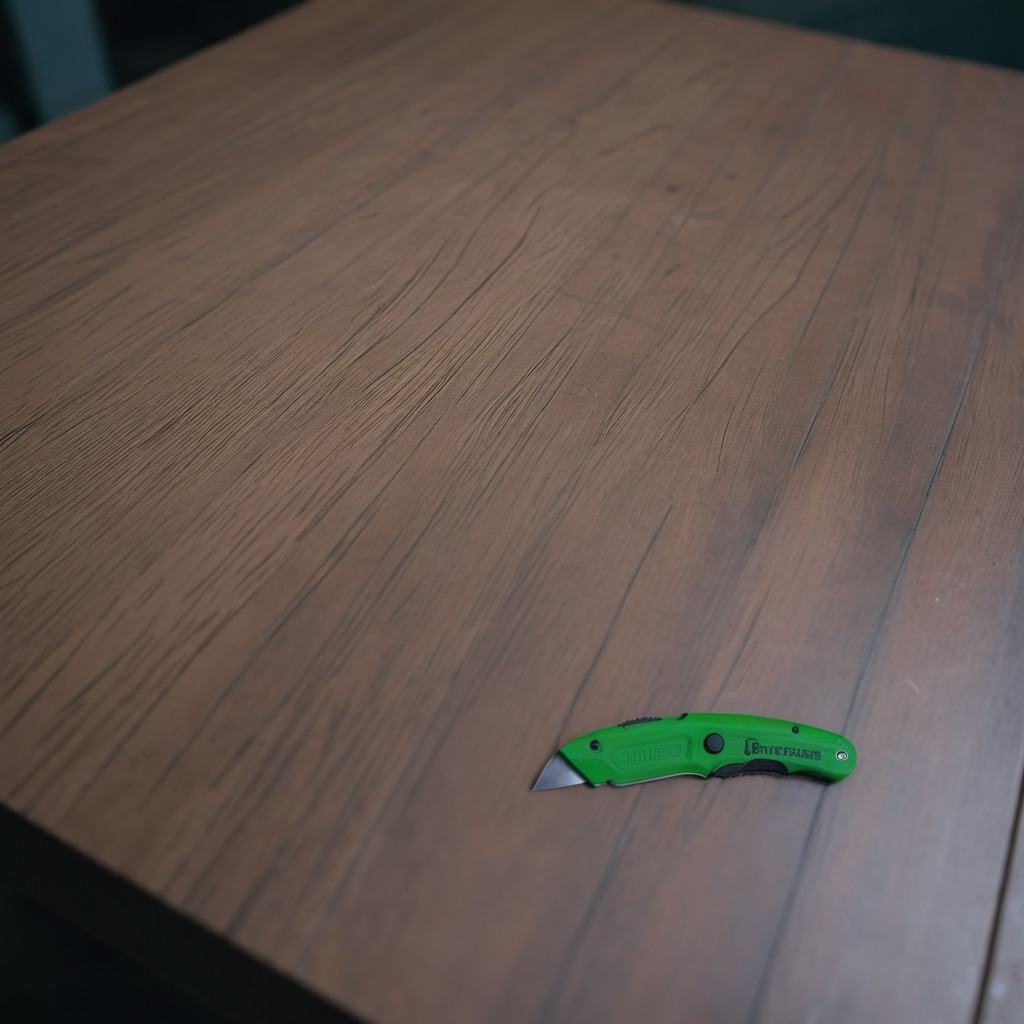
A utility knife is lying on the table with faint burn marks in a small garage at twilight.